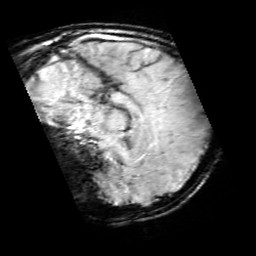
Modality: SWI
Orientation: sagittal
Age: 12
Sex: male
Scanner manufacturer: siemens
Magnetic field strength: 3 T
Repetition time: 0.027 s
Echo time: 0.02 s